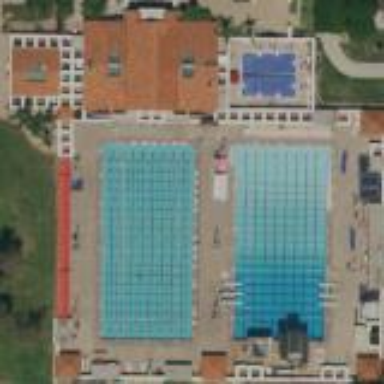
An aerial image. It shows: Sports center specializing in swimming activities located on leisure land.